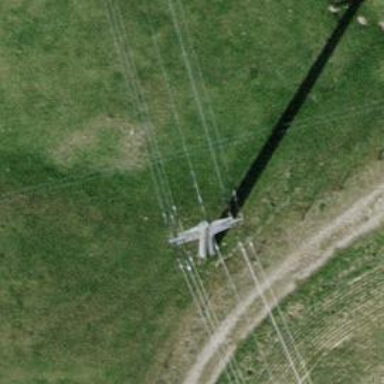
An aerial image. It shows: Power tower.